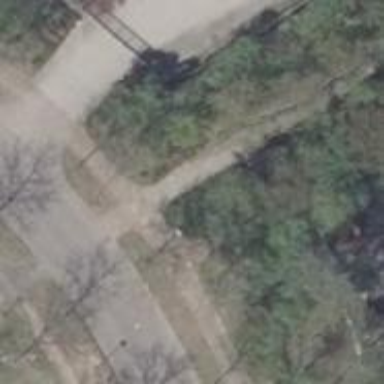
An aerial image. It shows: Path.